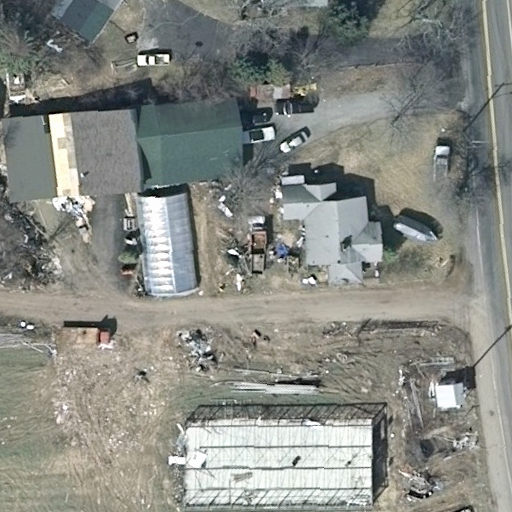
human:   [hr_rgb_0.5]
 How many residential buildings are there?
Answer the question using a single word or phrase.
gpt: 6

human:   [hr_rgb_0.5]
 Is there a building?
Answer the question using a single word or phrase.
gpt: yes

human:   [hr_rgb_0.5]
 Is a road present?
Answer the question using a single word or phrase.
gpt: yes

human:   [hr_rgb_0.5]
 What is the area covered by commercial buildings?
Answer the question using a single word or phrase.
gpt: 0m2

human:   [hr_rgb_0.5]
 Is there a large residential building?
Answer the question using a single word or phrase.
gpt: yes

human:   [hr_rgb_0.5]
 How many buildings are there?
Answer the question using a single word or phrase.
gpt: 7

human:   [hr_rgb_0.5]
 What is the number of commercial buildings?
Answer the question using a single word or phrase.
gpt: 0

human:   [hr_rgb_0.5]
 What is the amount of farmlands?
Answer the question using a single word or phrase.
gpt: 1

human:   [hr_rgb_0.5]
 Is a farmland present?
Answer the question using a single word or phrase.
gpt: yes

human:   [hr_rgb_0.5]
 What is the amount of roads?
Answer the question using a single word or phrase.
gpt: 2

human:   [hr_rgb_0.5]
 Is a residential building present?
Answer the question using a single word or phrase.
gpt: yes

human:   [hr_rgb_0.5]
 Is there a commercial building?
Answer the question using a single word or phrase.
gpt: no

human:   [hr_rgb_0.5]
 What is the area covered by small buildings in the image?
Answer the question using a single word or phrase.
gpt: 123m2

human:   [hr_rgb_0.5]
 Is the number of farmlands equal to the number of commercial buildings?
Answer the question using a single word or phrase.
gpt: no

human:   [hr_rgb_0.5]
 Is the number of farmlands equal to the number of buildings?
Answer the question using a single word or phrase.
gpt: no

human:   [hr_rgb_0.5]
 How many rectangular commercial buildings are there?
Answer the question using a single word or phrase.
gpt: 0

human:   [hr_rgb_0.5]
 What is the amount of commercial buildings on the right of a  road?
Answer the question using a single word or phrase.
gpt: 0

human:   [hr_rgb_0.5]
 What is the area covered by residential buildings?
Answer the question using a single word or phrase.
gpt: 1351m2

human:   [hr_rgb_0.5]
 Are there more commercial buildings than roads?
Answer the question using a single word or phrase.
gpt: no

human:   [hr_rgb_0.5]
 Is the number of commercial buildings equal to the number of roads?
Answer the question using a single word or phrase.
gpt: no

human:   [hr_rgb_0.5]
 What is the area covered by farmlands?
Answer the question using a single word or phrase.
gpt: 10299m2

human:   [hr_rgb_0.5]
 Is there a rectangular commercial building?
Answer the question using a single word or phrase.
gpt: no

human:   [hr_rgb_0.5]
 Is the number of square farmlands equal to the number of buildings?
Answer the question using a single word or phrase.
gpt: no

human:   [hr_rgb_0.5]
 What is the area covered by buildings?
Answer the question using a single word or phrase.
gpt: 1376m2

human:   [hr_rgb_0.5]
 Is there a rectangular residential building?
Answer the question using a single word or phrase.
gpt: yes

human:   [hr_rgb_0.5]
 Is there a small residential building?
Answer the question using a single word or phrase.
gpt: yes

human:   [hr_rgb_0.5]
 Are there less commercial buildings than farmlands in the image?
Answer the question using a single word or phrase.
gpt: yes

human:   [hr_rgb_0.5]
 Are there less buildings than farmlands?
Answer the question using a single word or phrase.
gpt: no

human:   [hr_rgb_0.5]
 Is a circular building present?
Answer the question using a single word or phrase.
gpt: no

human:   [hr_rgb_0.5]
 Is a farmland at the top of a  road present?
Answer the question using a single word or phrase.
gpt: yes

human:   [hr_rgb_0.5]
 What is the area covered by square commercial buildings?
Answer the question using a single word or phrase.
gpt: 0m2

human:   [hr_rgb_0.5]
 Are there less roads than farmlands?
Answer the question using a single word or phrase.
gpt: no

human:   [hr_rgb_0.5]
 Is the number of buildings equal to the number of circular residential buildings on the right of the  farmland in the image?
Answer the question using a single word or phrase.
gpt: no

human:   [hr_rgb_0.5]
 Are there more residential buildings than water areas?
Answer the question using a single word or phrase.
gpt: yes

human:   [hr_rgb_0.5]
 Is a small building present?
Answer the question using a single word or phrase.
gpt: yes

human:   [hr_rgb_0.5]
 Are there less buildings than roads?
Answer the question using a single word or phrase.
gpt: no

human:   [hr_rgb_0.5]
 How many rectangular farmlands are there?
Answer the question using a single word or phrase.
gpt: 0

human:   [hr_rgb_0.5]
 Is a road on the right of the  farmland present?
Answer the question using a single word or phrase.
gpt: no

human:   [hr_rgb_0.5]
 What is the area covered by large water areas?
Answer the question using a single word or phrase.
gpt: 0m2

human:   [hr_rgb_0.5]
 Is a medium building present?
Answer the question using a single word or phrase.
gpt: yes

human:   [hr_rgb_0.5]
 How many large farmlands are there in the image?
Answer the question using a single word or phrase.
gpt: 1

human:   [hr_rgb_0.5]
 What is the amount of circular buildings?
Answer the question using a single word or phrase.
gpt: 0

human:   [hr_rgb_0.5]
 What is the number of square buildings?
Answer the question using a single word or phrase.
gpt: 0

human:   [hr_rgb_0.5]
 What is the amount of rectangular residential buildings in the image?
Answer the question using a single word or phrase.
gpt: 5

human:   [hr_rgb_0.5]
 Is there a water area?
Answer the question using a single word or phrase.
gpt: no

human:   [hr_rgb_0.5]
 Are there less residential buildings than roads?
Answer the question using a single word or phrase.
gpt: no

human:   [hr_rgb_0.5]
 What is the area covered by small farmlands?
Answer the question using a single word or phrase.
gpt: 0m2

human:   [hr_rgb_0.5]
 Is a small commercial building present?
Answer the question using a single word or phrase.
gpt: no

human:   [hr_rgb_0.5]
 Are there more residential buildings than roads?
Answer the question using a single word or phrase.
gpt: yes

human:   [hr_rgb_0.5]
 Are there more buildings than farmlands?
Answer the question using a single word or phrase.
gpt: yes

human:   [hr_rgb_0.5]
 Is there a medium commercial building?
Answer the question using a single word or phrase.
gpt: no

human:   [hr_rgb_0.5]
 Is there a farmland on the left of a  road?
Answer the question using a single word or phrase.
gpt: no

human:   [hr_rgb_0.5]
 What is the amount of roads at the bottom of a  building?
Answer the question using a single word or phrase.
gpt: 2

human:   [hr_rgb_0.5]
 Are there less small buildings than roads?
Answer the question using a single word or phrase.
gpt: no

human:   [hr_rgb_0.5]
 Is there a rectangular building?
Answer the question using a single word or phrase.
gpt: yes

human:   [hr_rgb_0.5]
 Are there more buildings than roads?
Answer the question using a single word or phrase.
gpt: yes

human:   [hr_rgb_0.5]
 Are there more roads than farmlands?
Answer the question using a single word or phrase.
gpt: yes

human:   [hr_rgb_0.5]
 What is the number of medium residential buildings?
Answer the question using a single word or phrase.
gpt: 4

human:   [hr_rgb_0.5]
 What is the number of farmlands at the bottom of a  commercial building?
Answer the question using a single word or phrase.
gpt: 0

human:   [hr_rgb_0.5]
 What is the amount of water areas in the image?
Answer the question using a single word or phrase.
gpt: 0

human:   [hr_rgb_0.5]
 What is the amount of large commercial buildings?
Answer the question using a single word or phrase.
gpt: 0

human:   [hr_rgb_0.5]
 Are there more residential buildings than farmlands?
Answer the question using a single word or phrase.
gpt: yes

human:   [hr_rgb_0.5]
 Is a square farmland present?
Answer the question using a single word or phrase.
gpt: no

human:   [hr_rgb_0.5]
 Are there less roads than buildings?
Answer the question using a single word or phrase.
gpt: yes